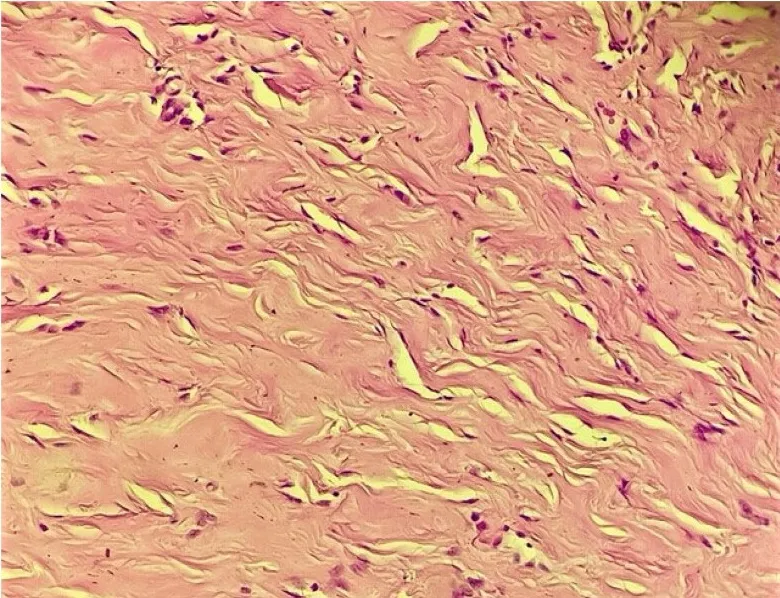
High power view showing pseudoangiomatous stromal hyperplasia, with multiple slit-like spaces often displaying myofibroblasts at their margins that simulate endothelial cells (40x Magnification; Hematoxylin-Eosin staining).
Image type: pathology (h&e)